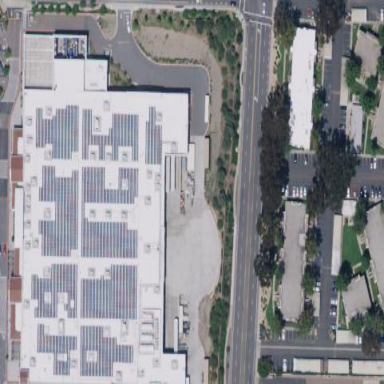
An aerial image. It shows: Supermarket located in building.